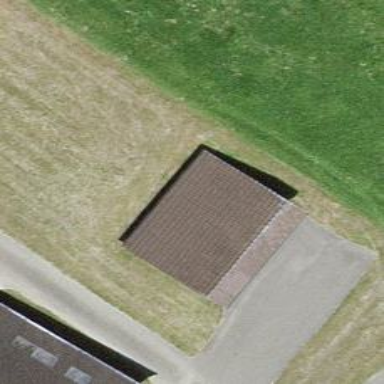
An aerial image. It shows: View of roof of building.